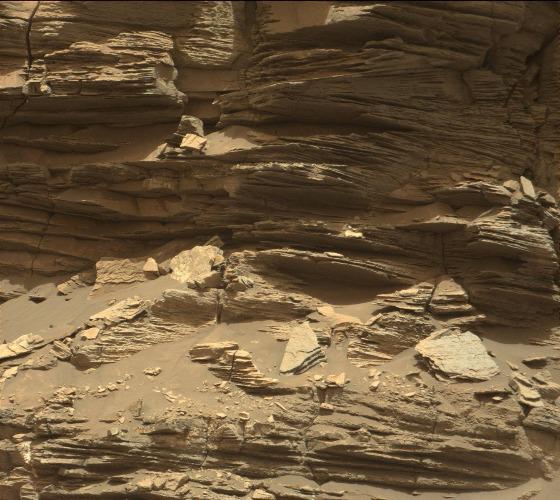
Terrain classes present: Bedrock, Gravel / Sand / Soil, Rock, Shadow